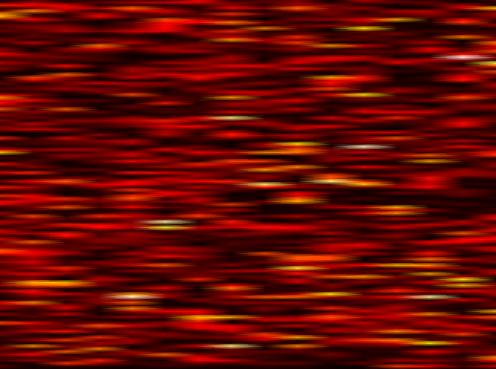
Label: FOFDM